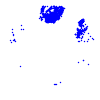
Particle: kaon